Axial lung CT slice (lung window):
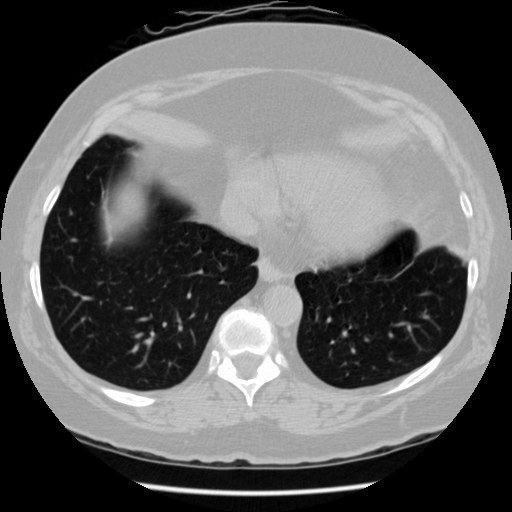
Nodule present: no